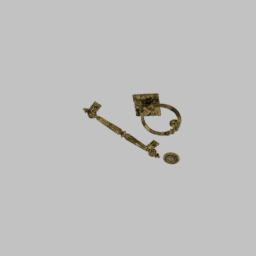
Label: mechanical